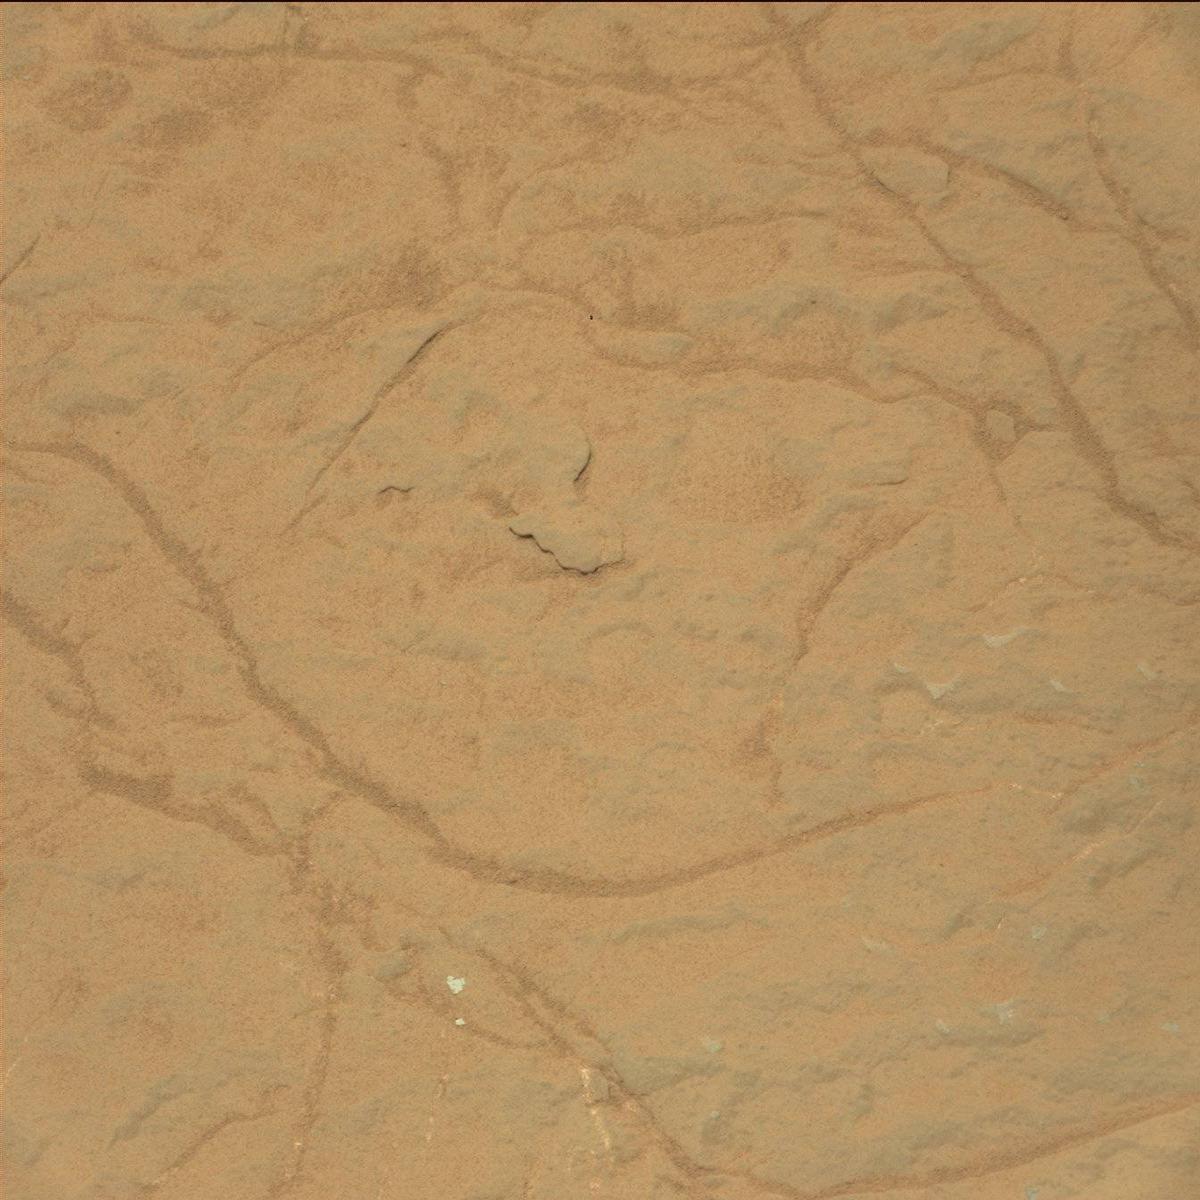
Terrain classes present: Bedrock, Sand / Soil